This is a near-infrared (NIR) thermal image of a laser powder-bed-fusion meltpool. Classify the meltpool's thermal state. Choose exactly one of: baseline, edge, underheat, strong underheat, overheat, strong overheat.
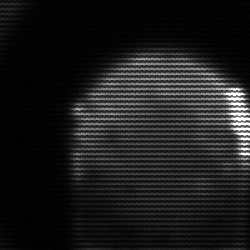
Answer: edge